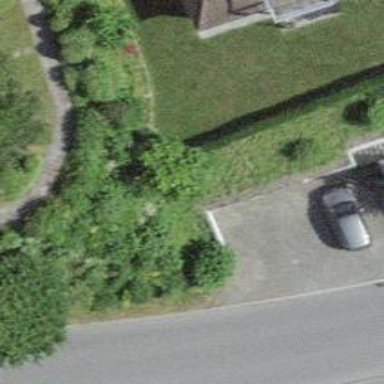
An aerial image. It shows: Hedge acting as barrier.